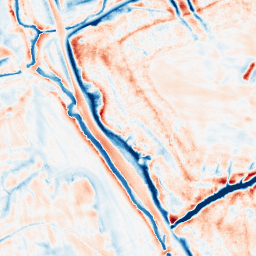
Category: edge_preserving
Decomposition family: bilateral
Decomposition parameters: d: 21
sigma_color: 50
sigma_space: 75
Upsampling method: quadratic
Upsampling parameters: scale: 8
Upsampling scale: 8